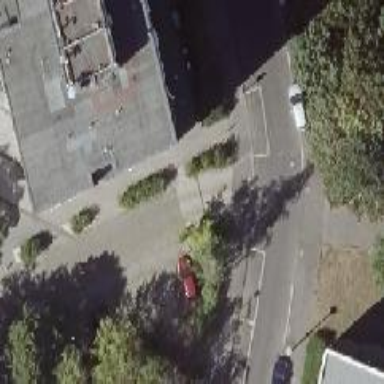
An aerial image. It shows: Parking area with surface.